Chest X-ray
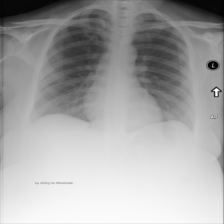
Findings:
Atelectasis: negative
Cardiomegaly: negative
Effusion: negative
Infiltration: negative
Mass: negative
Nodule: negative
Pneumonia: negative
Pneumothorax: negative
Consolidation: negative
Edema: negative
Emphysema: negative
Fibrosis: negative
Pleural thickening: negative
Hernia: negative